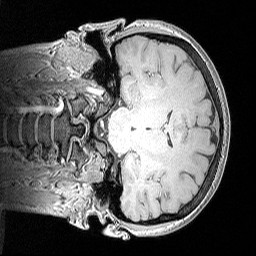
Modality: MP2RAGE
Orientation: coronal
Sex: female
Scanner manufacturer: siemens
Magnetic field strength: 3 T
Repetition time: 5 s
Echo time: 0.00292 s